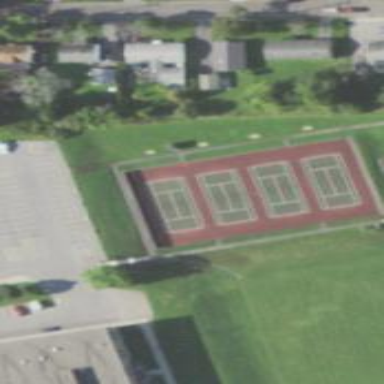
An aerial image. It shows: Tennis court on the leisure land pitch.